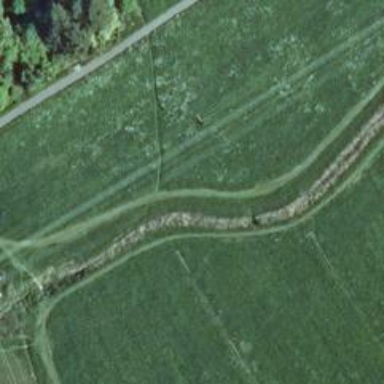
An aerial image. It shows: Path.